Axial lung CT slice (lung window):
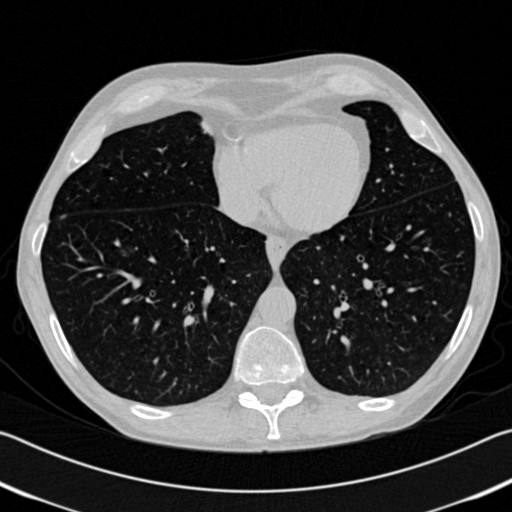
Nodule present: no